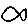
Label: fish